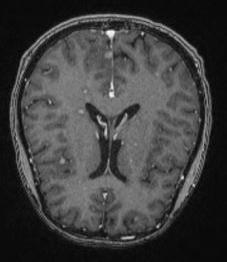
Label: notumor